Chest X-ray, PA view. Patient: 39 years old, sex M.
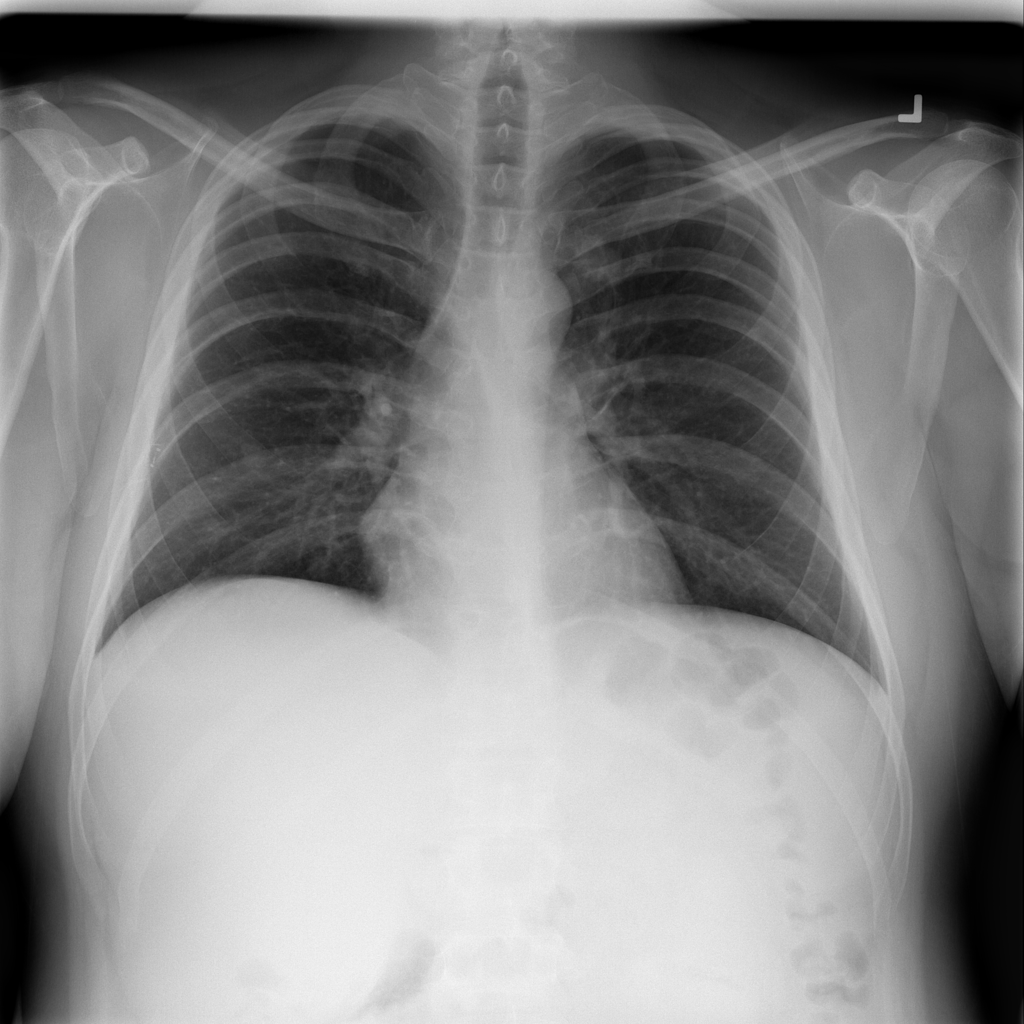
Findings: Infiltration, Nodule